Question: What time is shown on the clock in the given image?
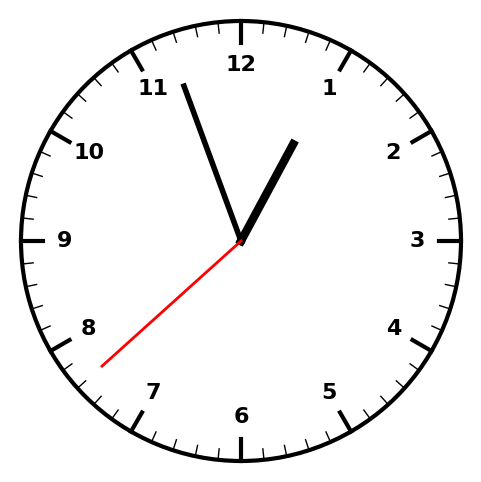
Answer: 12:56:38